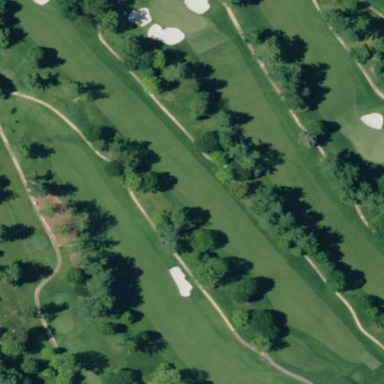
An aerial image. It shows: Golf fairway in the image.